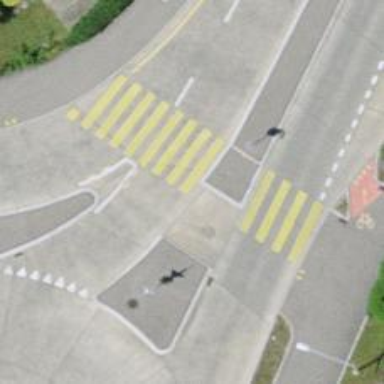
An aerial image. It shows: Uncontrolled zebra crossing with pedestrian island.